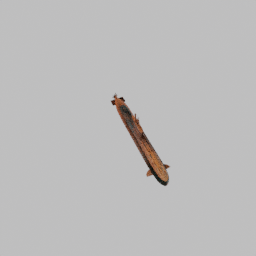
Label: mechanical